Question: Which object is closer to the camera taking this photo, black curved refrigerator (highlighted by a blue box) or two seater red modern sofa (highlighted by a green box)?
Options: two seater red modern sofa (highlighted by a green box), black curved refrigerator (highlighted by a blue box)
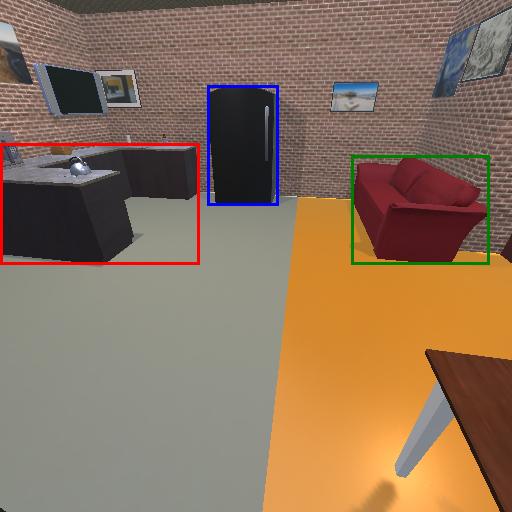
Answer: two seater red modern sofa (highlighted by a green box)